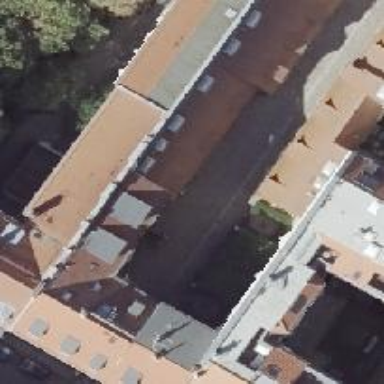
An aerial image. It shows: Events venue located in courtyard.